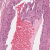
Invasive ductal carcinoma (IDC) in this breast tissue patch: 0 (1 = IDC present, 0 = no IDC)